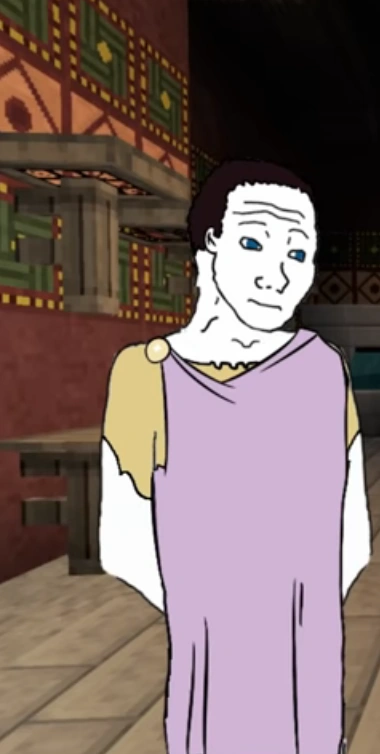
Label: 5_Wojak_with_Background